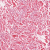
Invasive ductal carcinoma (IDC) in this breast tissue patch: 0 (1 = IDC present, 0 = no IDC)